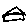
Label: house